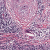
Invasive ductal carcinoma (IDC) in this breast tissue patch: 0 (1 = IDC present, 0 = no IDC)